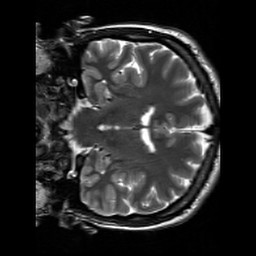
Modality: T2w
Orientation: coronal
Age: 26
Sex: male
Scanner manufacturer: siemens
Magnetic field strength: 3 T
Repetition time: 7 s
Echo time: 0.09 s